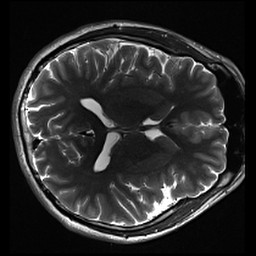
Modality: inplaneT2
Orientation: axial